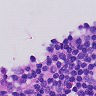
Metastatic tissue present: no